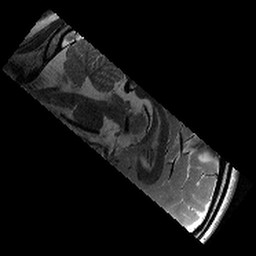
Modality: T2w
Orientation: sagittal
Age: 13
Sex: female
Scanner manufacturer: siemens
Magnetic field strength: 3 T
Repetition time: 8.46 s
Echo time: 0.067 s